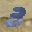
Label: 3